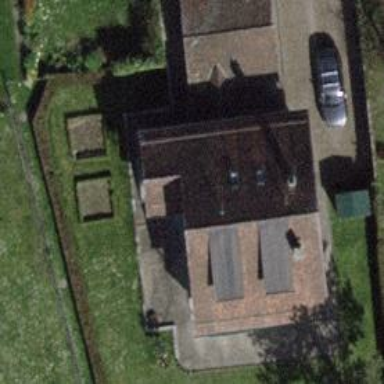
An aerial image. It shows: Simple and straightforward house.